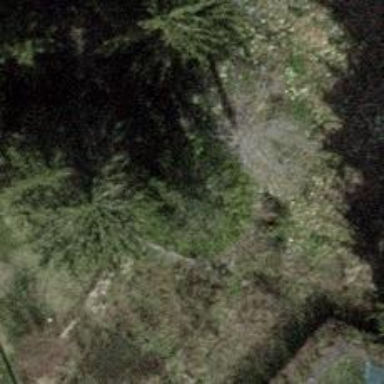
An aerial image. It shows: Evergreen tree with needle-leaved leaves.